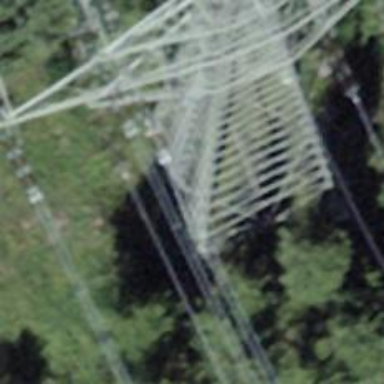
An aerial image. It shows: Power tower.